Interaction volume radius: 5 \u00c5
Interaction volume height: 20 \u00c5
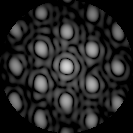
Disorder parameter: 0.2082